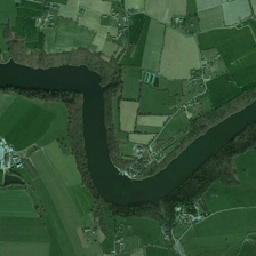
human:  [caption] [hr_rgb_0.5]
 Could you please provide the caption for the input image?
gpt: a large area of agricultural land along the river.

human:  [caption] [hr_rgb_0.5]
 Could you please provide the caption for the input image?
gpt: A large area of farmland along the river.

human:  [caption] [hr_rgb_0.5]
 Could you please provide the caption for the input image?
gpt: A wide area of farmland along the river.

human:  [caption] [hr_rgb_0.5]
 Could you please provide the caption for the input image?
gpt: A large area of land along the river

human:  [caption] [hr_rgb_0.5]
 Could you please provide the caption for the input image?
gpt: A large area of agricultural land along the river.